Question: I want to create a vertical separator like this:

However there isn't an option to rotate the WKInterfaceSeparator to vertical.
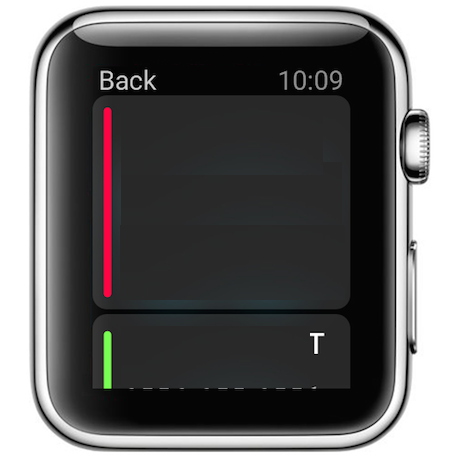
Answer: We can do this by using groups and changing their background color and set the radius.